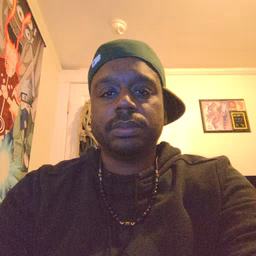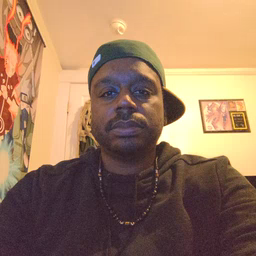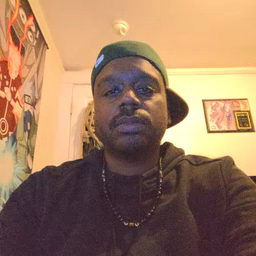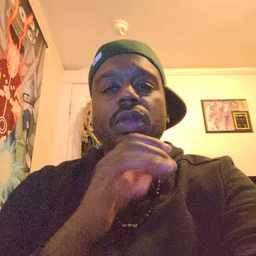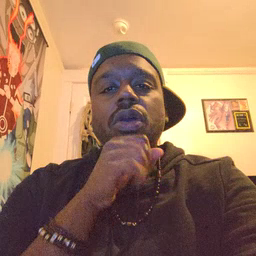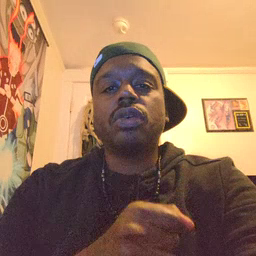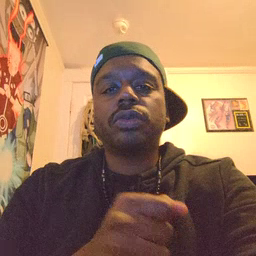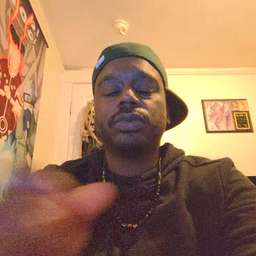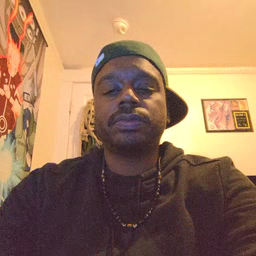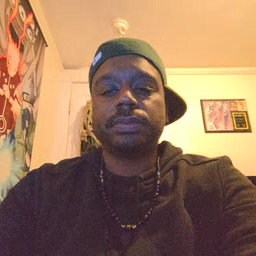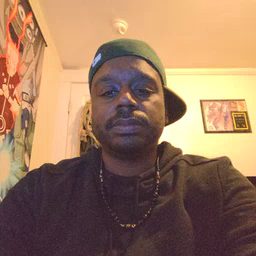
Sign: old